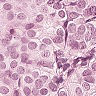
Metastatic tissue present: yes